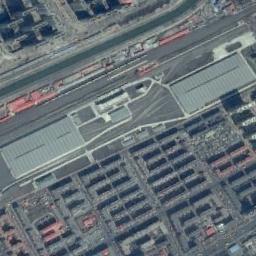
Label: railway_station